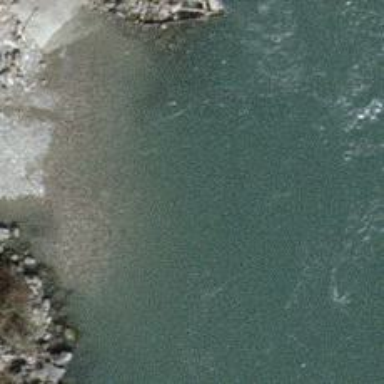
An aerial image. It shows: Location identified as the put-in point for whitewater activities.